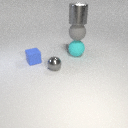
large cyan rubber sphere to the right of small gray metal sphere